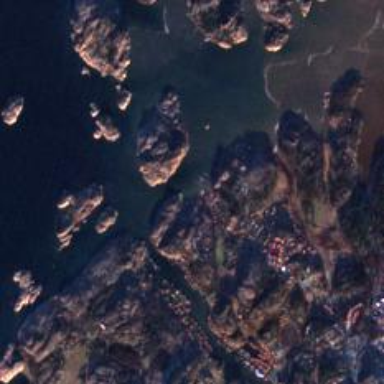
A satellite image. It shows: Beautiful bay with natural surroundings.